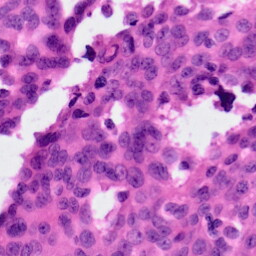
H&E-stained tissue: Ovarian